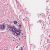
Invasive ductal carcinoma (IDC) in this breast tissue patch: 0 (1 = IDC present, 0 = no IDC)